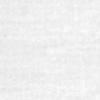
Label: no_change